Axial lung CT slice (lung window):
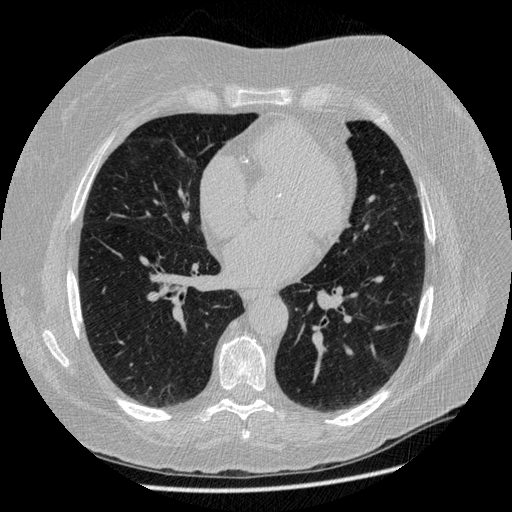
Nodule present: no